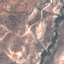
Land use / land cover: HerbaceousVegetation